高一 · 立体几何学
, 在三棱柱 $A B C-A_{1} B_{1} C_{1}$ 中, $B_{1} C_{1} \perp C C_{1}$, 点 $E, F$ 分别是 $B C, A_{1} B_{1}$ 的中点, 平面 $A C_{1} C A \perp$ 平面 $B C C_{1} B_{1}$.

(1) 求证: $B_{1} C_{1} \perp A_{1} C$;

(2) 求证: $E F / /$ 平面 $A_{1} C_{1} C A$.
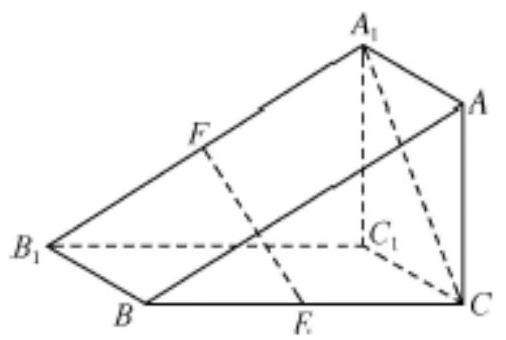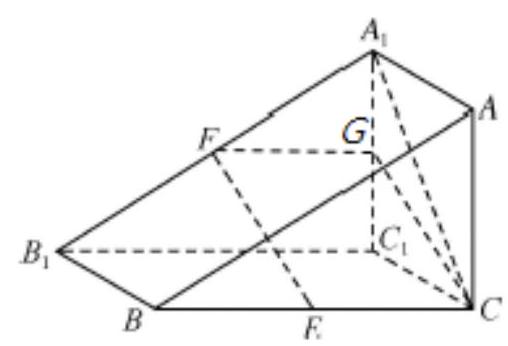
答案: ) 见解析；(2）见解析
解析: 【分析】

(1) 根据平面 $A C_{1} C A \perp$ 平面 $B C C_{1} B_{1}$, 可得 $B_{1} C_{1} \perp$ 平面 $A C C_{1} A_{1}$, 可得结果.

(2) 取 $A_{1} C_{1}$ 的中点 $G$, 根据 $E C / / F G$, 且 $E C=F G$, 可得平行四边形 $F E C G$ 是平行四边形，然后根据 $E F / / G C$, 以及线面平行的判定定理, 可得结果.

【详解】

(1) 因为 $B_{1} C_{1} \perp C_{1} C$, 平面 $A_{1} C_{1} C A \perp$ 平面 $B C C_{1} B_{1}$,

平面 $A_{1} C_{1} C A \cap$ 平面 $B C C_{1} B_{1}=C_{1} C$,

$B_{1} C_{1} \subset$ 平面 $B C C_{1} B_{1}$, 则 $B_{1} C_{1} \perp$ 平面 $A C C_{1} A_{1}$.

又因为 $A_{1} C \subset$ 平面 $A_{1} C_{1} C A$,

所以 $B_{1} C_{1} \perp A_{1} C$.

(2) 取 $A_{1} C_{1}$ 的中点 $G$, 连接 $F G, G C$.

在 $\triangle A_{1} B_{1} C_{1}$ 中, 因为 $F, G$ 分别是 $A_{1} B_{1}, A_{1} C_{1}$ 的中点,

所以 $F G / / B_{1} C_{1}$, 且 $F G=\frac{1}{2} B_{1} C_{1}$.

在平行四边形 $B C C_{1} B_{1}$ 中, 因为 $E$ 是 $B C$ 的中点,

所以 $E C / / B_{1} C_{1}$, 且 $E C=\frac{1}{2} B_{1} C_{1}$,

所以 $E C / / F G$, 且 $E C=F G$

在平行四边形 $F E C G$ 是平行四边形,

所以 $E F / / G C$.
又因为 $E F \not \subset$ 平面 $A_{1} C_{1} C A, G C \subset$ 平面 $A_{1} C_{1} C A$,

所以 $E F / /$ 平面 $A_{1} C_{1} C A$.

【点睛】

本题考查面面垂直的性质定理，以及线面平行的判定，属基础题.